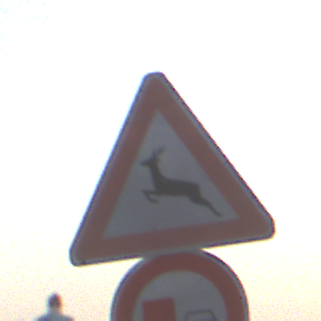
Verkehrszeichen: WildwechselRechts
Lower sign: UeberholverbotKraftfahrzeuge
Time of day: SunriseSunset
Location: Outdoor (Suburban)
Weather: Clear
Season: NotSpecified
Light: Natural